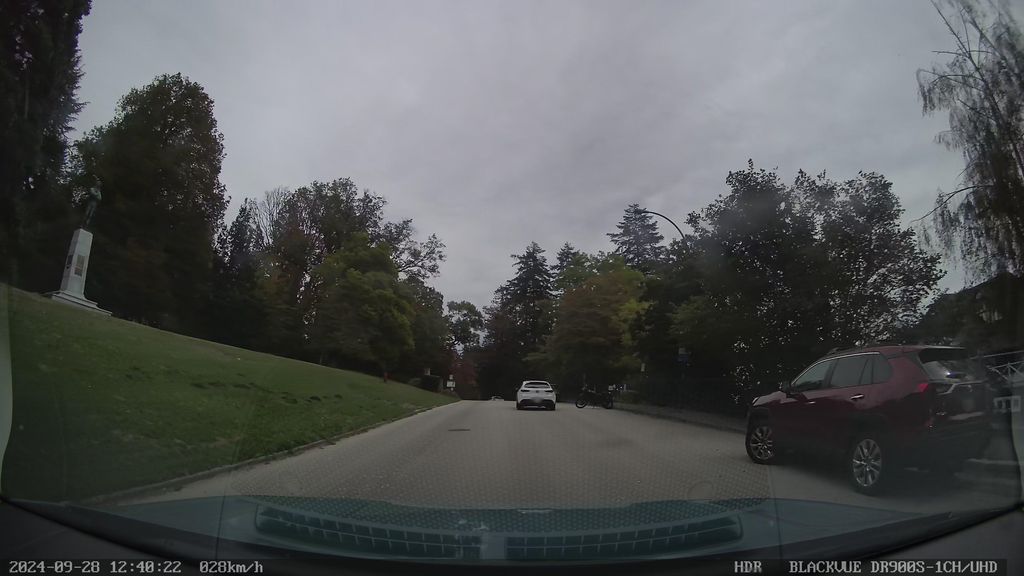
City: vancouver